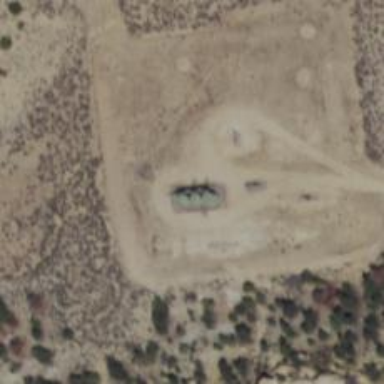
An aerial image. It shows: Storage tank with man-made structure.